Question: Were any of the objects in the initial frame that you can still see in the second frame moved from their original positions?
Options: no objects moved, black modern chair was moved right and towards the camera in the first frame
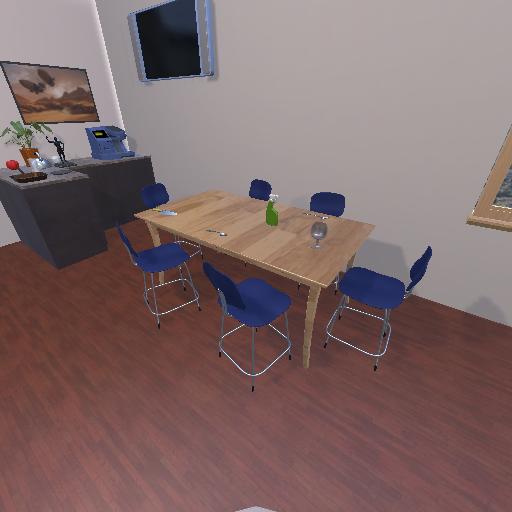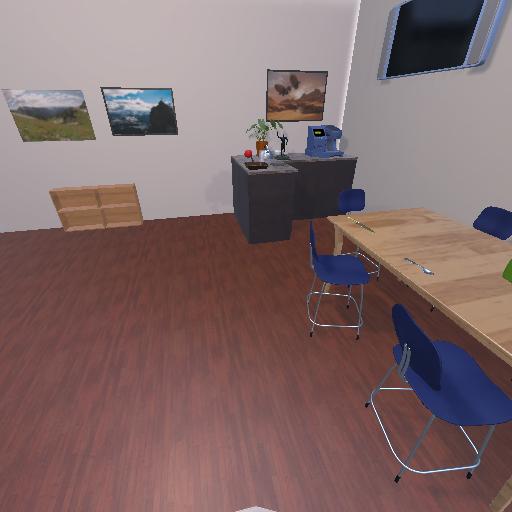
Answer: no objects moved